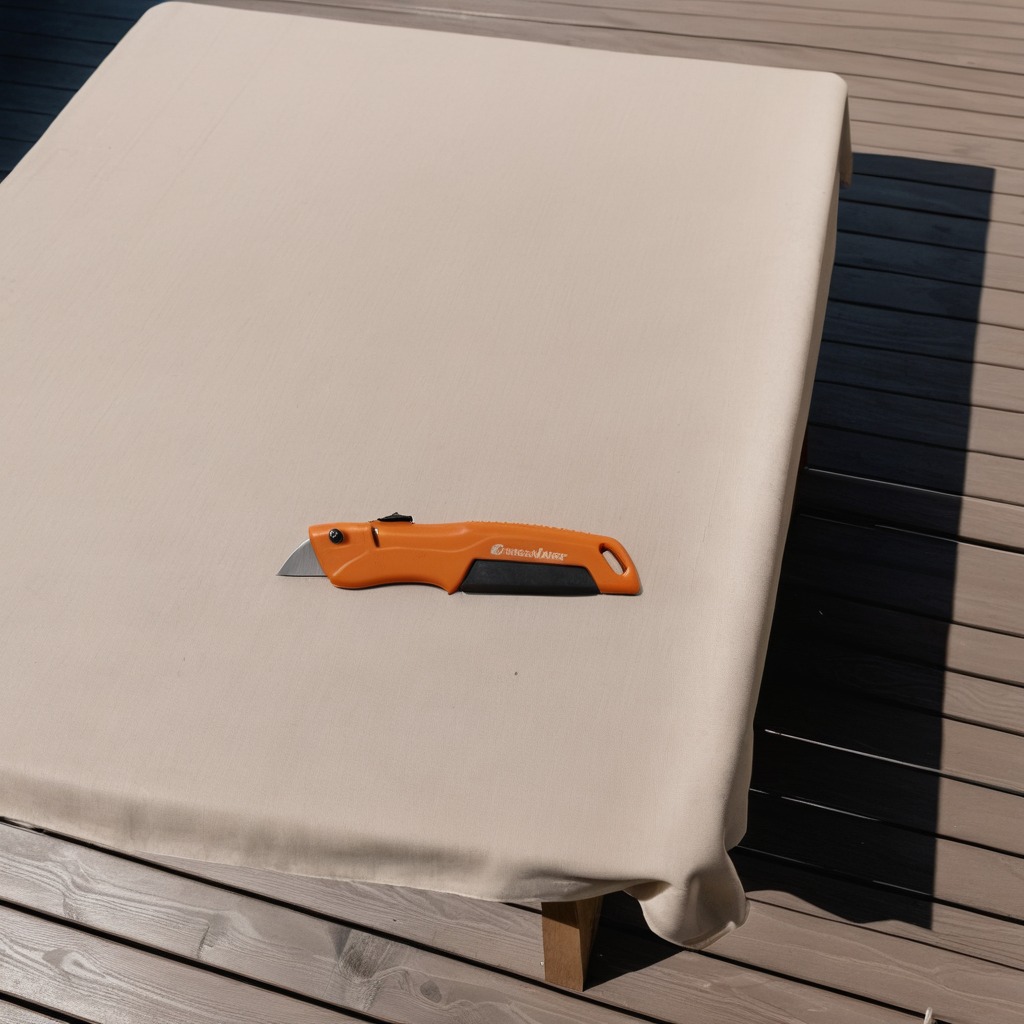
A utility knife lying on a wooden table in an outdoor workshop during daytime bright natural light soft shadows worn but beneath the cloth.